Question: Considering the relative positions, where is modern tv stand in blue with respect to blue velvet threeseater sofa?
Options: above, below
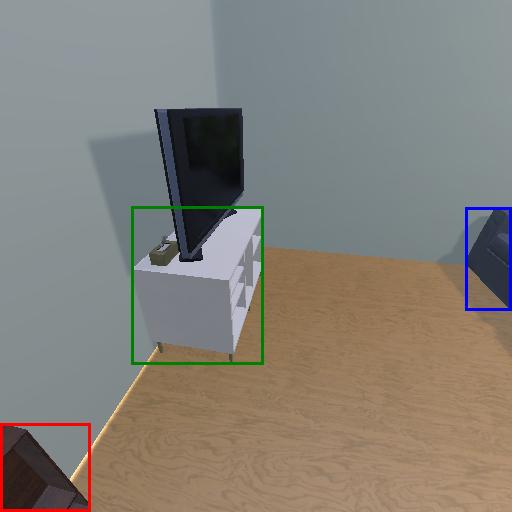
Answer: above